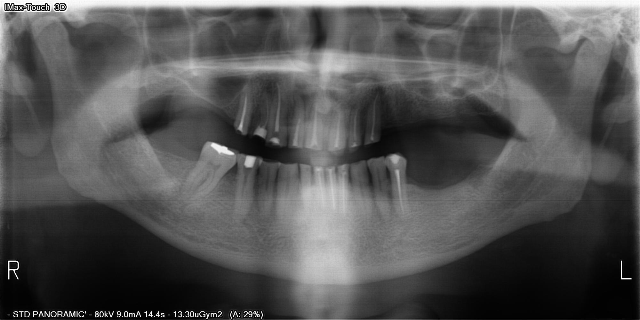
adult